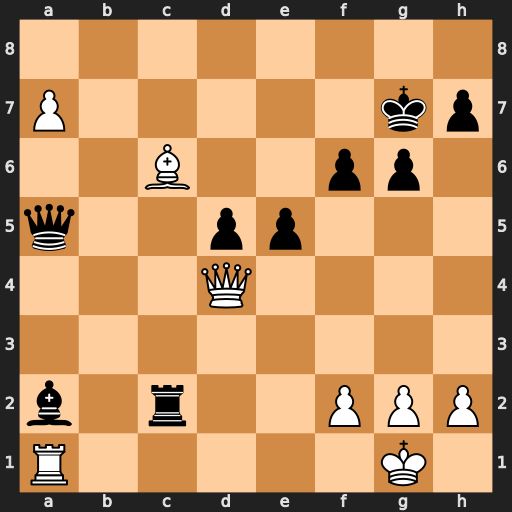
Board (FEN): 8/P5kp/2B2pp1/q2pp3/3Q4/8/b1r2PPP/R5K1
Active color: w
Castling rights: -
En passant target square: -
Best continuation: Qa4 Qc3 Rf1